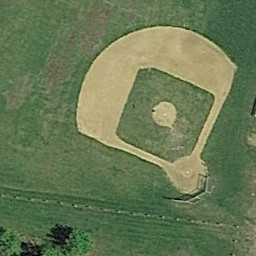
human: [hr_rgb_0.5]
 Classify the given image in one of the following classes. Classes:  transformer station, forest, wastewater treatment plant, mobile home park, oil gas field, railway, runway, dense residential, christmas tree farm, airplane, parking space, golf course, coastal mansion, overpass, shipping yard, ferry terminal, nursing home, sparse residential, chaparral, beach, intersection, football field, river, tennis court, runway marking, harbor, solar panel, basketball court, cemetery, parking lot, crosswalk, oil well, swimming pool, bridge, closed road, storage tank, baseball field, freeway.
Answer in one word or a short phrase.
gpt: baseball field